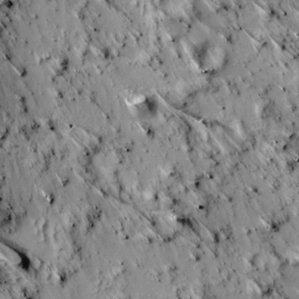
Label: non_frost